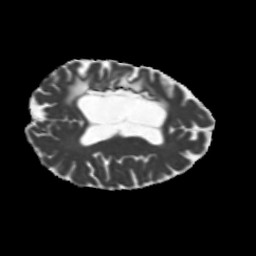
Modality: MD
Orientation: axial
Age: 31
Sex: female
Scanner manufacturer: siemens
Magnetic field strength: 3 T
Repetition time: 5.25 s
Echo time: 0.08 s